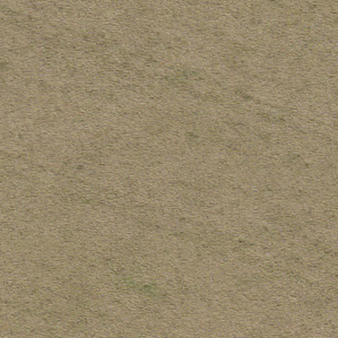
Label: other